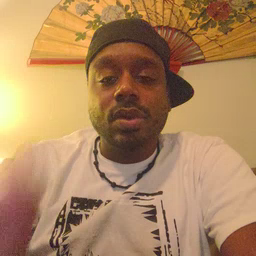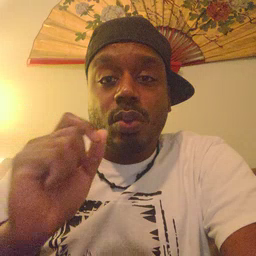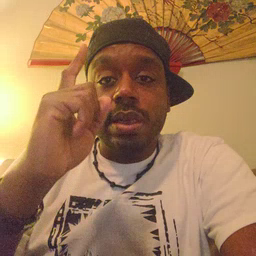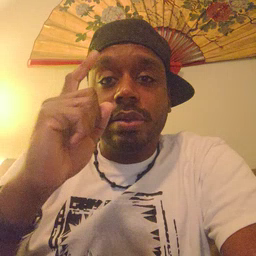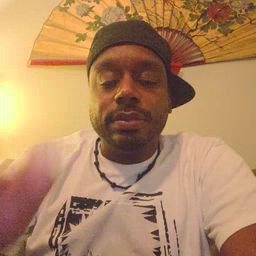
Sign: wake